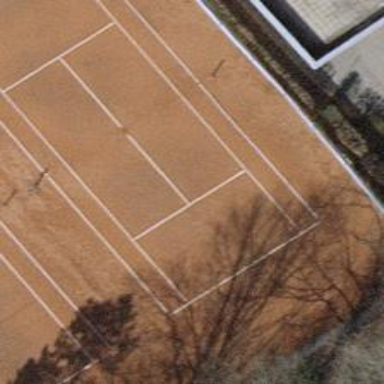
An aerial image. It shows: Tennis court with sandy surface located in pitch designated for leisure land.